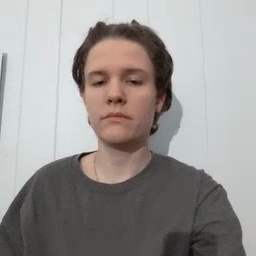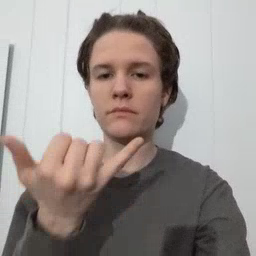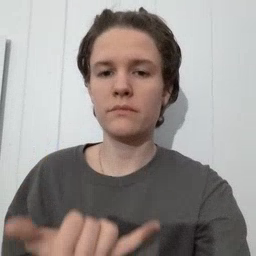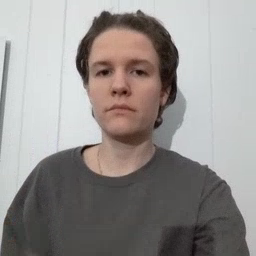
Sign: now